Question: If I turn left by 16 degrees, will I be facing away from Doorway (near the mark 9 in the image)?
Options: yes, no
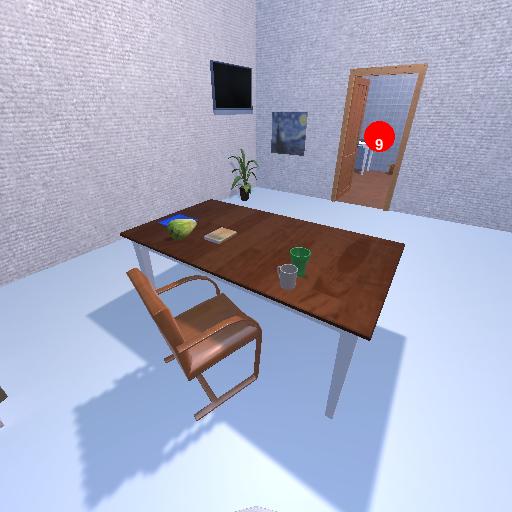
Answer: yes